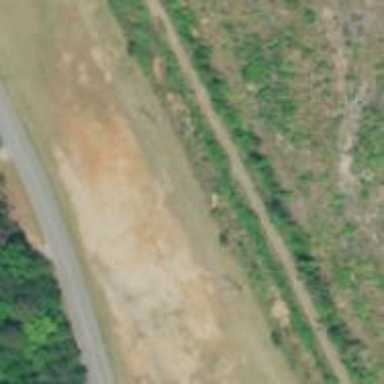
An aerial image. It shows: Abandoned railway.